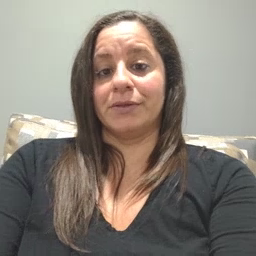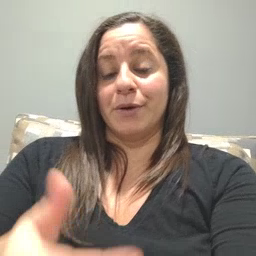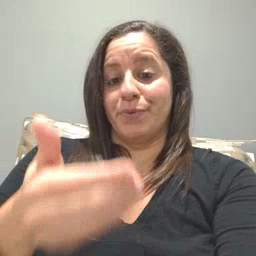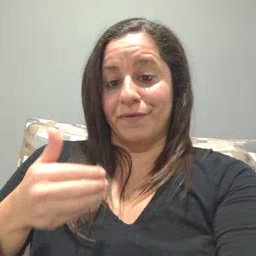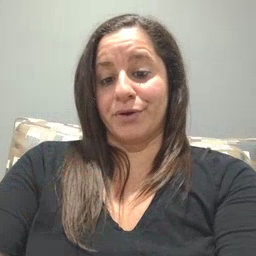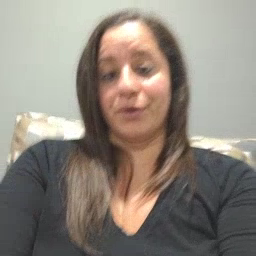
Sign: before